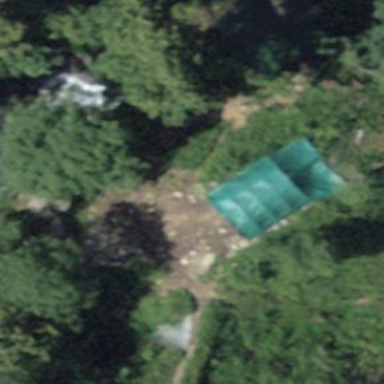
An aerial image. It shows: Shed building.